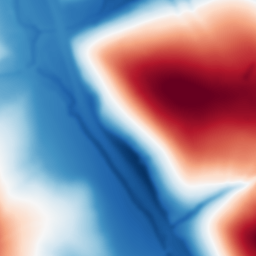
Category: multiscale
Decomposition family: dog_multiscale
Decomposition parameters: sigma_ratio: 2
n_scales: 6
base_sigma: 2
Upsampling method: edge_directed
Upsampling parameters: scale: 2
Upsampling scale: 2